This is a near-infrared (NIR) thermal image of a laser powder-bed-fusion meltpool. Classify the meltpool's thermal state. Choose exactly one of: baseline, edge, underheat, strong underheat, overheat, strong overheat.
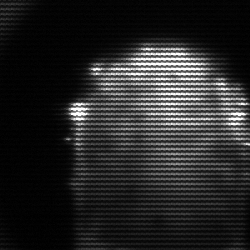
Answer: baseline